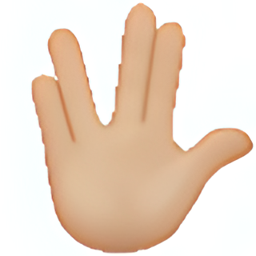
Name: raised hand with part between middle and ring fingers
Emoji: 🖖🏼
Group: People & Body
Sub-group: hand-fingers-open